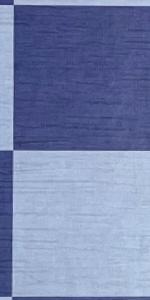
Label: Empty